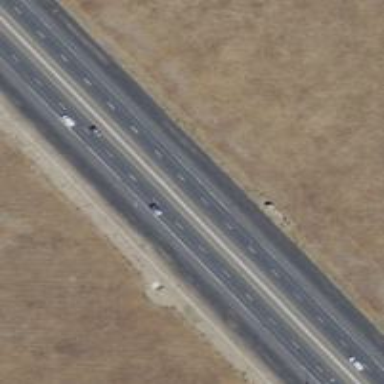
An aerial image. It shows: This image shows trunk highway that functions as expressway.